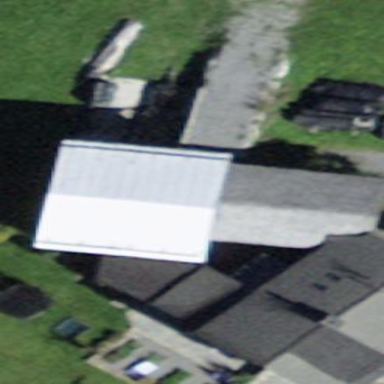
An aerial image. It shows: Building with tile roof.